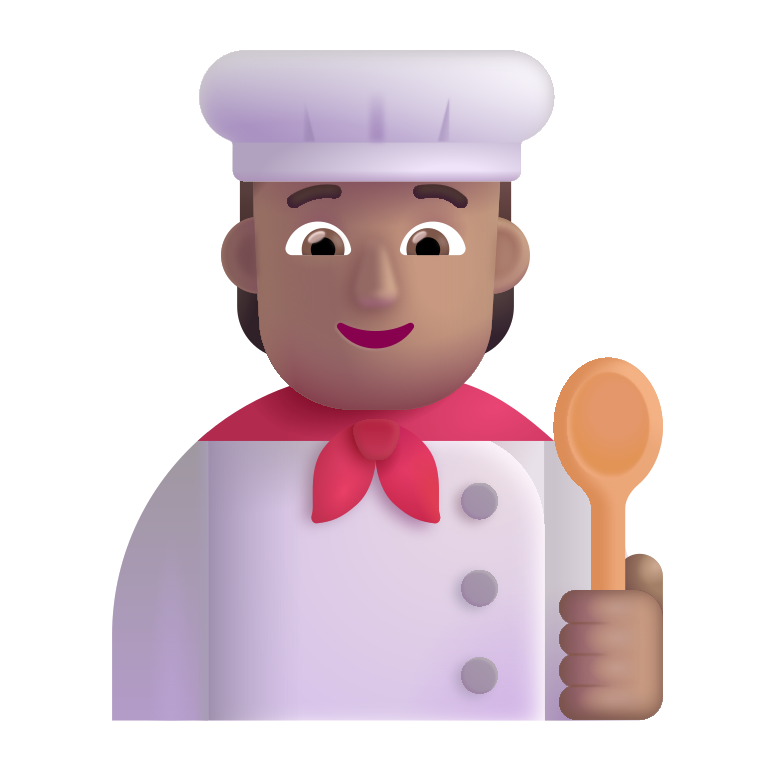
cook color